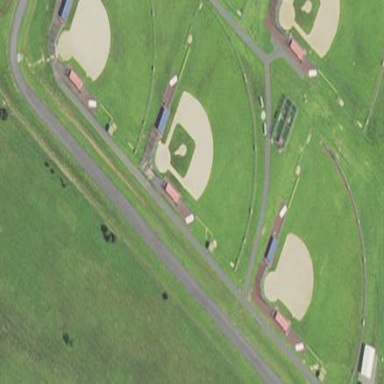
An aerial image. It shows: Baseball pitch for leisure and sports activities.